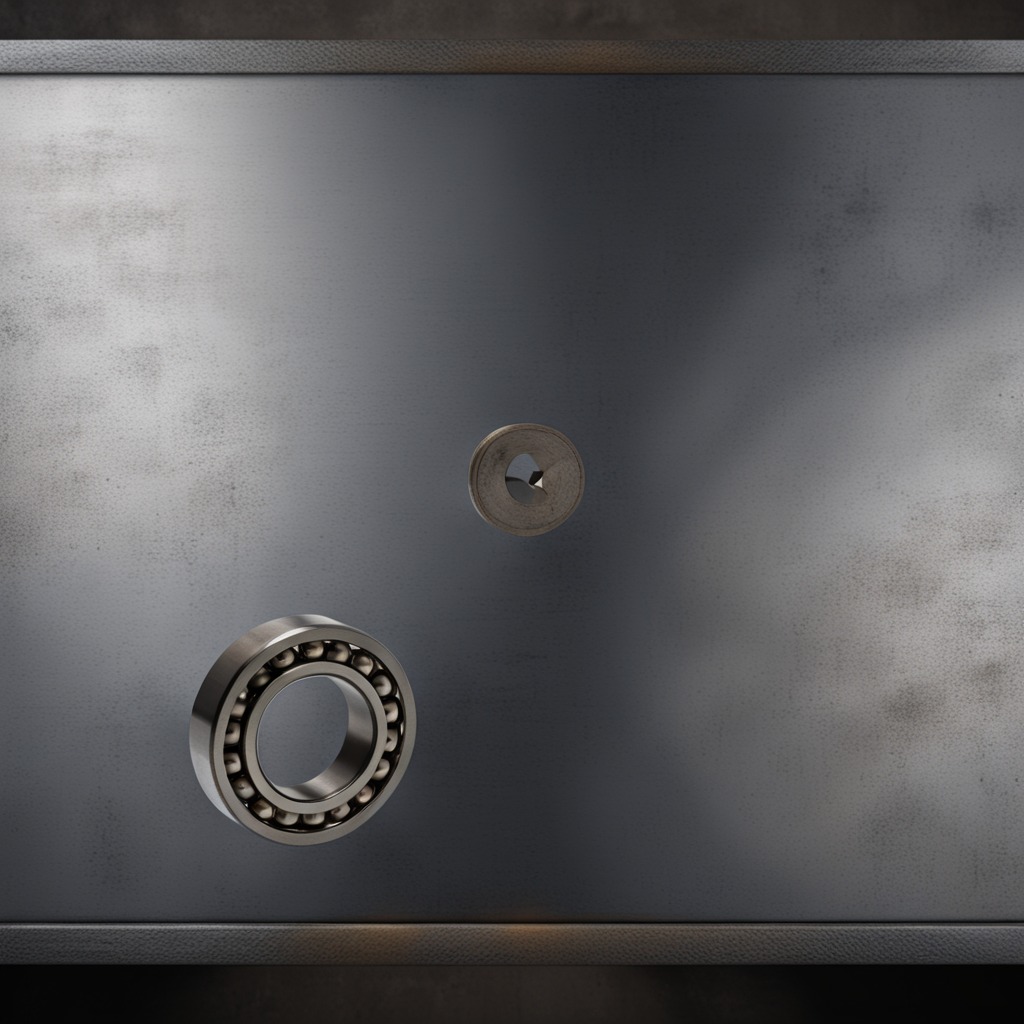
A metal ball bearing lies on the cold steel table in a mining workshop.